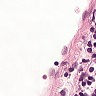
Metastatic tissue present: no